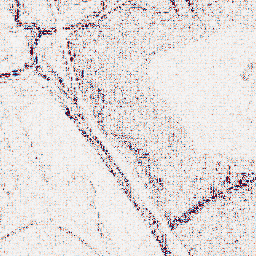
Category: wavelet
Decomposition family: wavelet_biorthogonal
Decomposition parameters: wavelet: bior2.4
level: 1
Upsampling method: sinc_blackman
Upsampling parameters: scale: 8
kernel_size: 16
Upsampling scale: 8